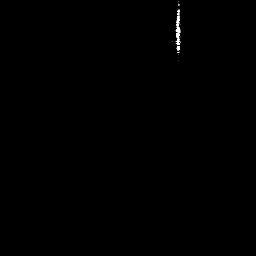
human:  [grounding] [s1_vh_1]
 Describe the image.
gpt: In the satellite image, there is  <ref>1 medium ship </ref> <box>[[66, 1, 71, 22, 0]]</box> located at top.